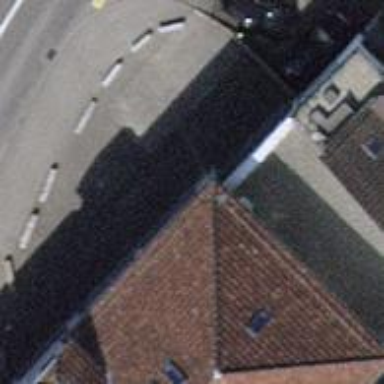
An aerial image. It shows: Beige bench.